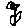
Label: flower